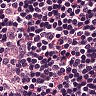
Metastatic tissue present: no